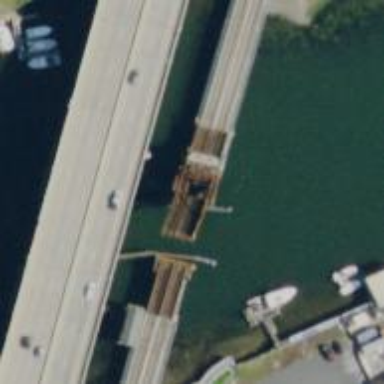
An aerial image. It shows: Bascule movable rail bridge.